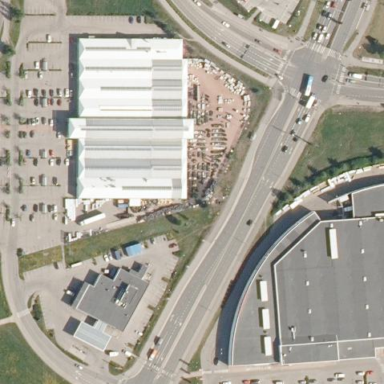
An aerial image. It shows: Retail building that houses garden center shop.